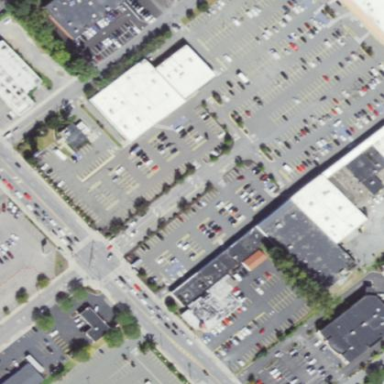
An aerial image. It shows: Parking area with surface.